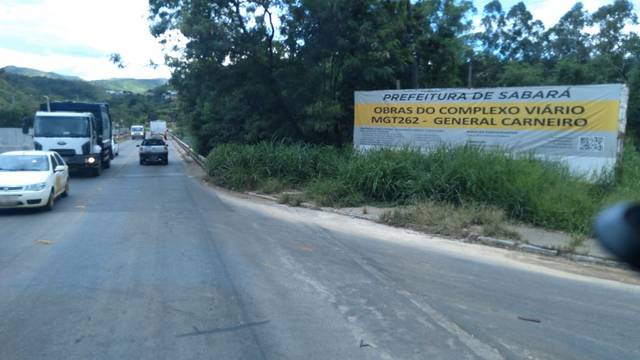
Region: Brazil
Coordinates: -19.877, -43.859